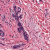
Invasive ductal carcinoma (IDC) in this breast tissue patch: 0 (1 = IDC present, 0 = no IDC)